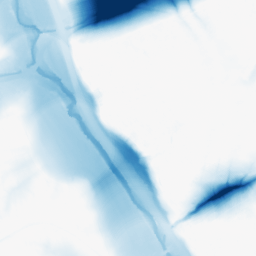
Category: morphological
Decomposition family: morphological
Decomposition parameters: operation: closing
size: 50
Upsampling method: lanczos
Upsampling parameters: scale: 2
Upsampling scale: 2